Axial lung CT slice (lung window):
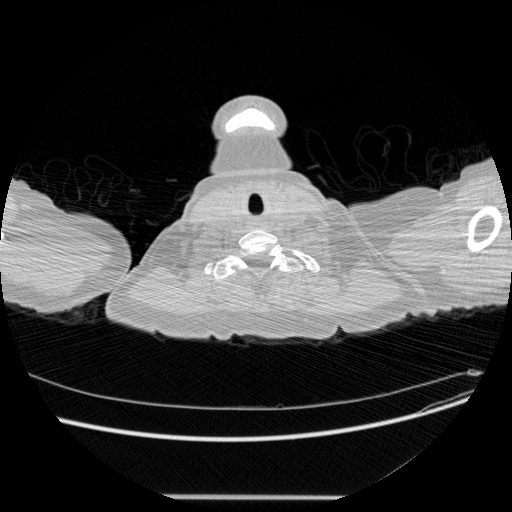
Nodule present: no